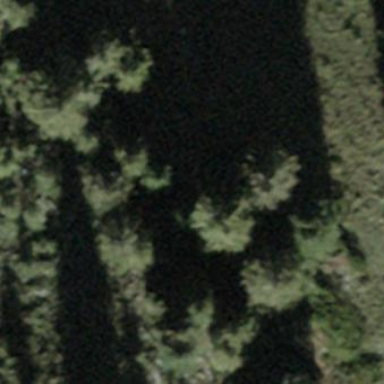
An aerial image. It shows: Forest area.